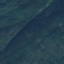
Land use / land cover class: Forest